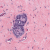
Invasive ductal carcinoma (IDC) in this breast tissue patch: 1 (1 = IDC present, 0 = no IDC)